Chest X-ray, PA view. Patient: 50 years old, sex M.
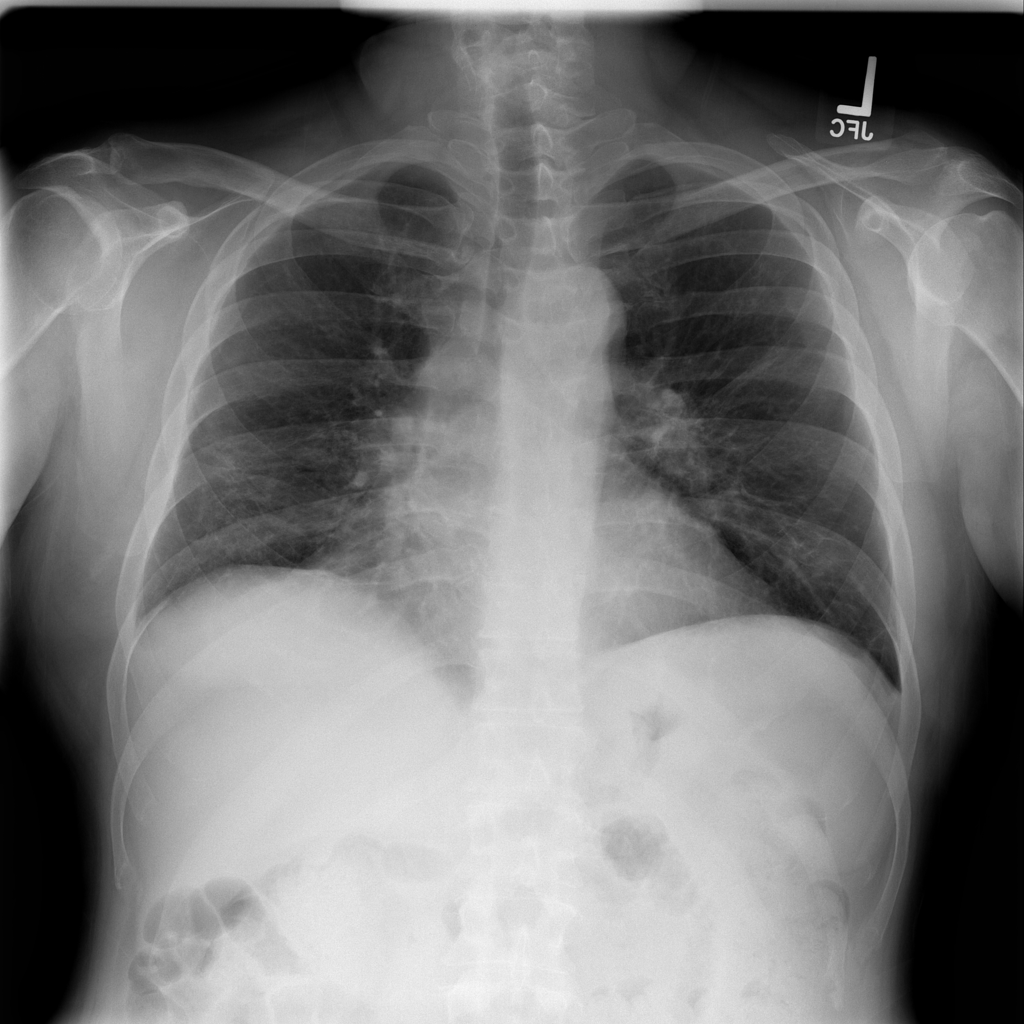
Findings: Consolidation, Infiltration